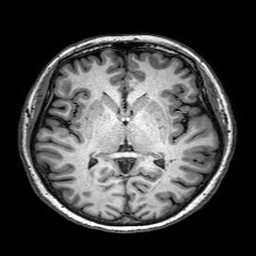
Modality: T1w
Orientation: coronal
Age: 71
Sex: female
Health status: healthy
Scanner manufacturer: philips
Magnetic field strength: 3 T